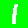
Digit: 1